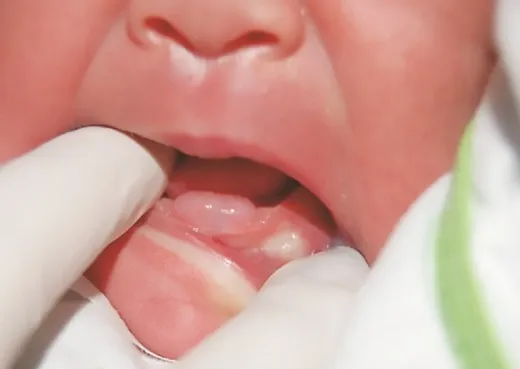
Gingival bulge in the anterior mandible, equivalent to the presence of central incisors.
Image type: medical_photograph (oral_photograph)